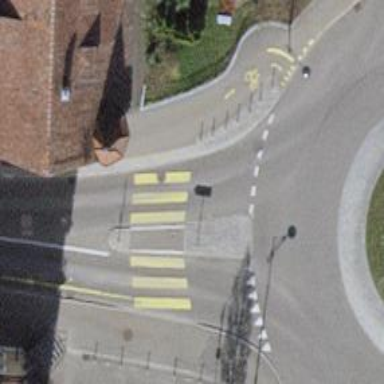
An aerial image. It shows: Uncontrolled zebra crossing with marked island on the road.